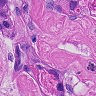
Metastatic tissue present: yes